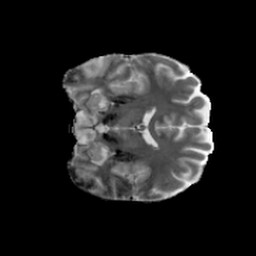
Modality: MD
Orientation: coronal
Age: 30
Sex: female
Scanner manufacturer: siemens
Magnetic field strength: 6.98 T
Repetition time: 7.776 s
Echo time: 0.076 s